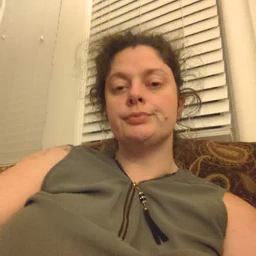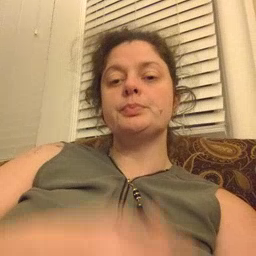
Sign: person